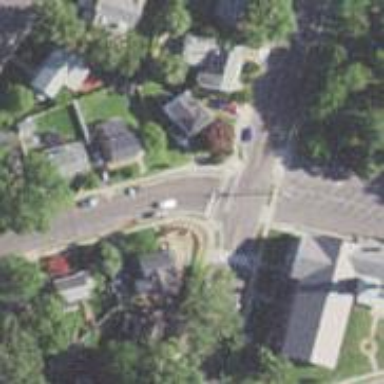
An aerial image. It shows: Marked crossing on the road.